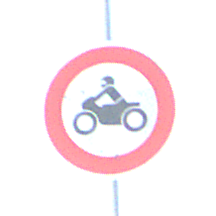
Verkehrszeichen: VerbotKraftraeder
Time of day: SunriseSunset
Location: Outdoor (Nature)
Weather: Clear
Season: Winter
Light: Natural